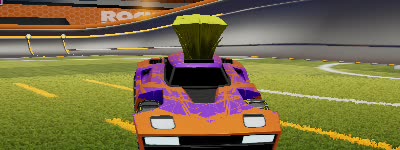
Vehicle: breakout